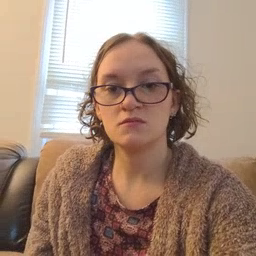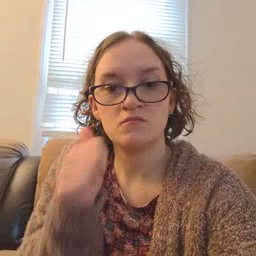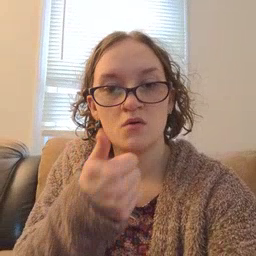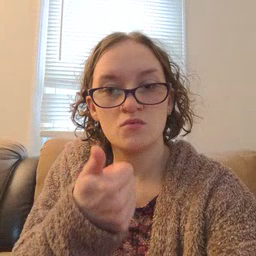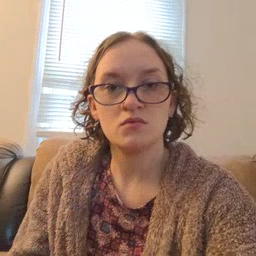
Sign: tomorrow